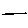
Label: line